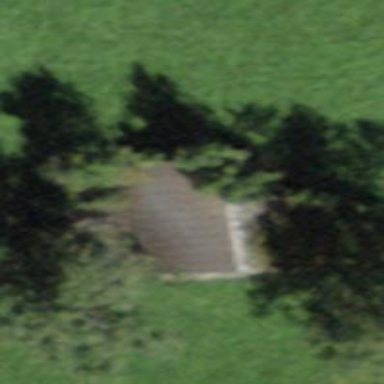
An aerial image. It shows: Rural barn.